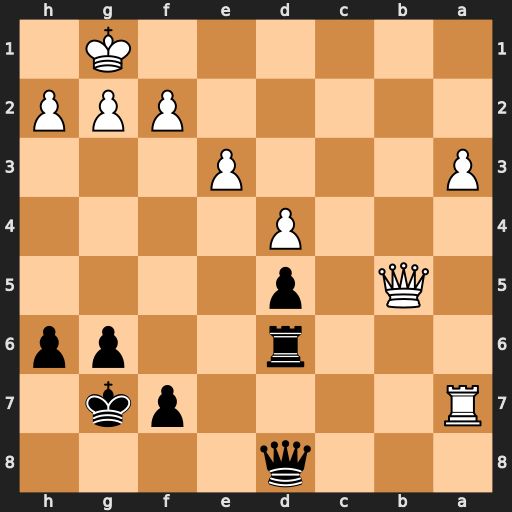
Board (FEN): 3q4/R4pk1/3r2pp/1Q1p4/3P4/P3P3/5PPP/6K1
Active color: b
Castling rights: -
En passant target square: -
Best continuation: Rb6 Qf1 Qb8 Ra5 Rb1